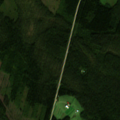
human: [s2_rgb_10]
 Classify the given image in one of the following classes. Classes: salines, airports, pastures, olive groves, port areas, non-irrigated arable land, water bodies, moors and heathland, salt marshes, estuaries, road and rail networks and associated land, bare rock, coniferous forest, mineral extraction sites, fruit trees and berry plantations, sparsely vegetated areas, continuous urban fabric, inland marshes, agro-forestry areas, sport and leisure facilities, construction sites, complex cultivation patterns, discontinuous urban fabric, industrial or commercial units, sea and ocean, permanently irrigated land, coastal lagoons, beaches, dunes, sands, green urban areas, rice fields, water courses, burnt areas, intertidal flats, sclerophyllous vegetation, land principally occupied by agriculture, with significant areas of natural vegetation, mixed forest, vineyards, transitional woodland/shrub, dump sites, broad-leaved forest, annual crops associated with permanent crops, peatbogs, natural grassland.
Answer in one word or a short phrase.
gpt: coniferous forest, mixed forest, transitional woodland/shrub